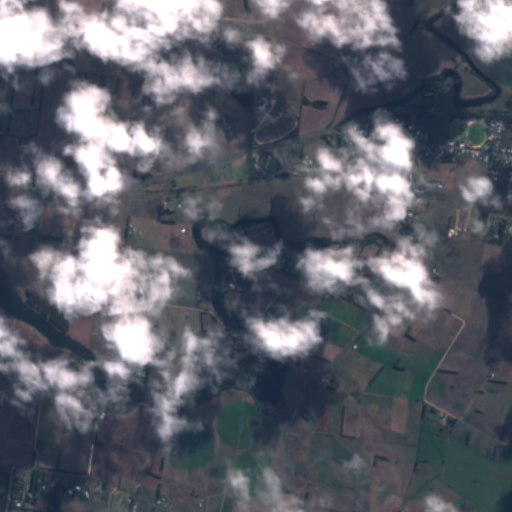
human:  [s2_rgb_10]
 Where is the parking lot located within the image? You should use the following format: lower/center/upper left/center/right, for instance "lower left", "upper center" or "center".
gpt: The parking lot is located in the upper right of the image.
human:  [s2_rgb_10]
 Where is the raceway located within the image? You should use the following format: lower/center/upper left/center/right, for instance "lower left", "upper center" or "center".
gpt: The raceway is located in the upper center of the image.
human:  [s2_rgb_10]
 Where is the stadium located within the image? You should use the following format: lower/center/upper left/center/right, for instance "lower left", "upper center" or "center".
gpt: The stadium is located in the upper center of the image.
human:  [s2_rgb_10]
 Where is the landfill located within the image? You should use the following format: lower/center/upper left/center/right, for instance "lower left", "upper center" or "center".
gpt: There is no landfill in the image.